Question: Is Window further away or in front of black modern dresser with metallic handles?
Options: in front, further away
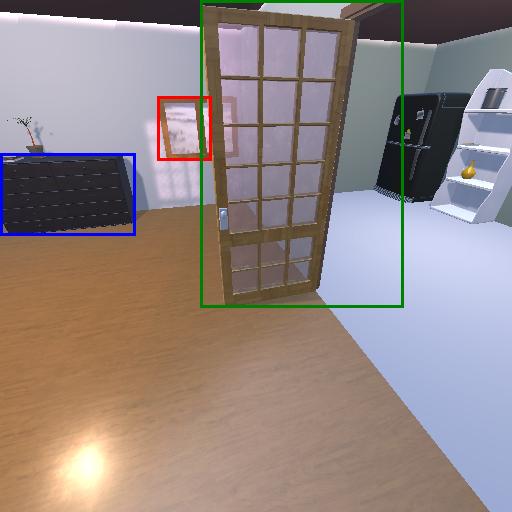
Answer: in front